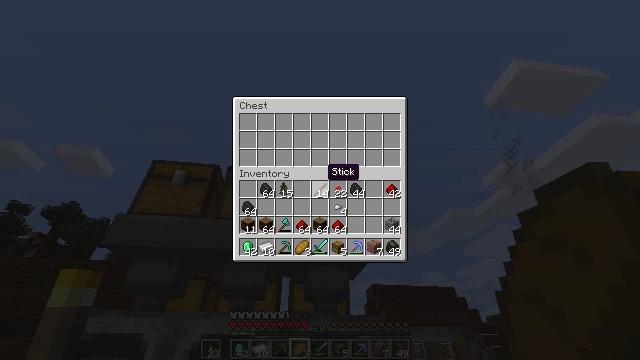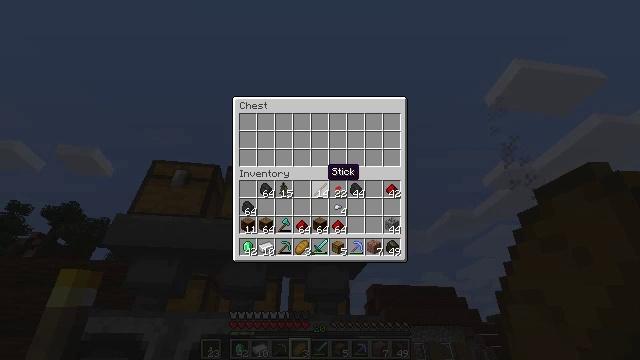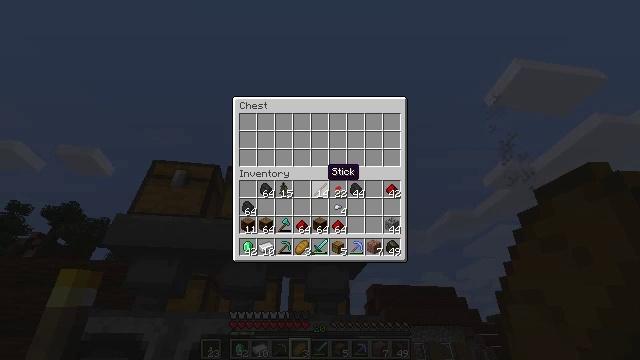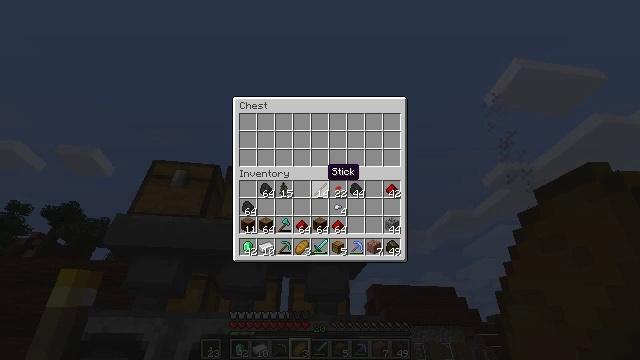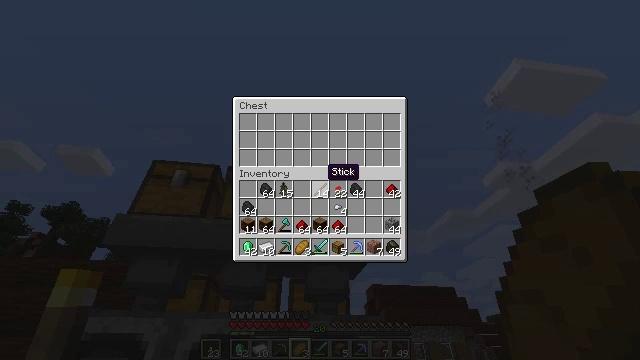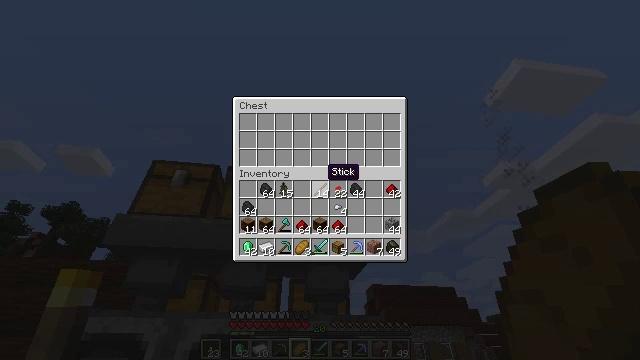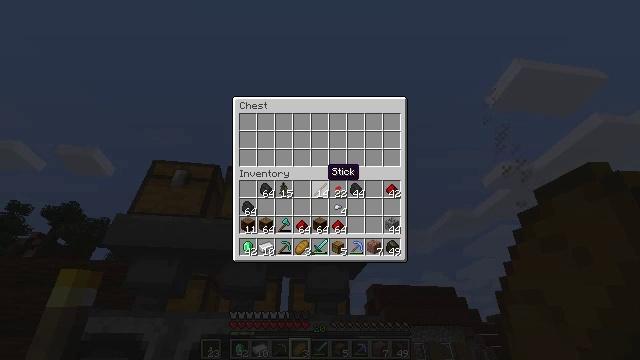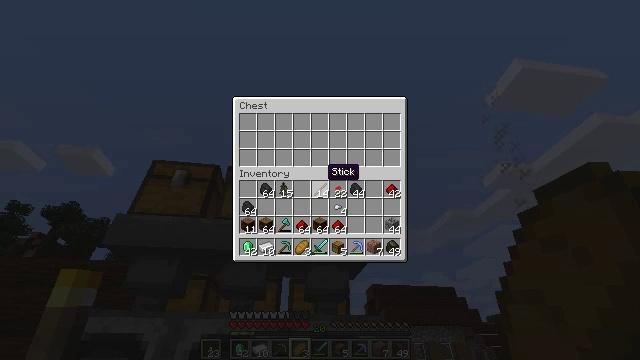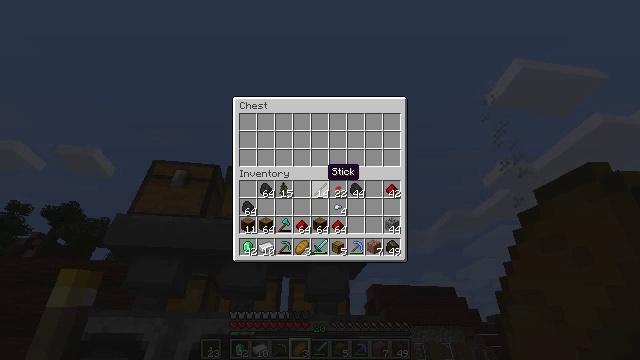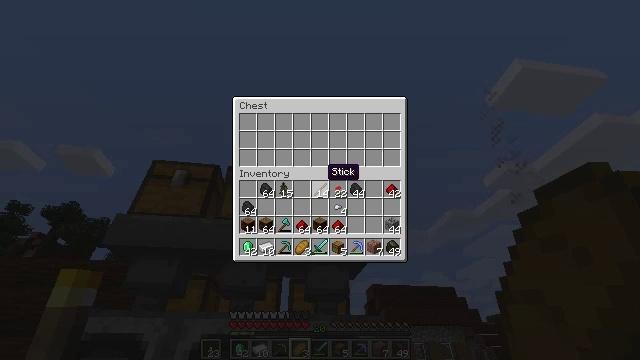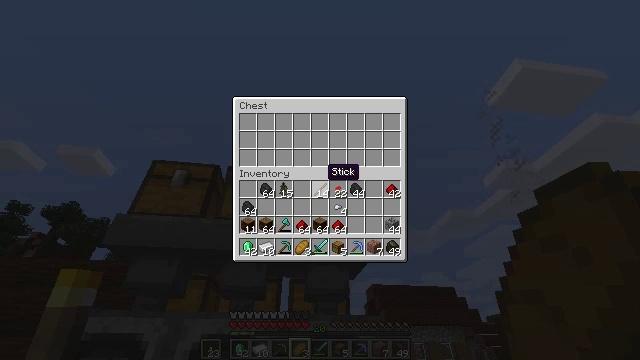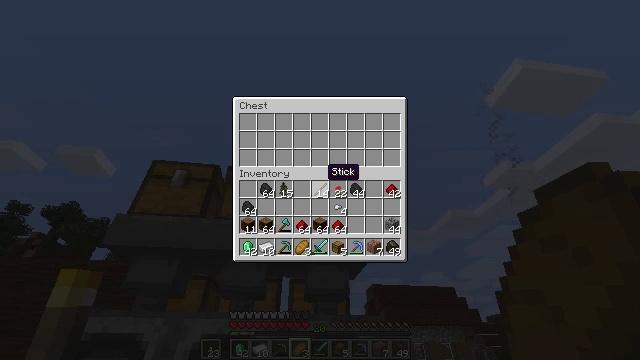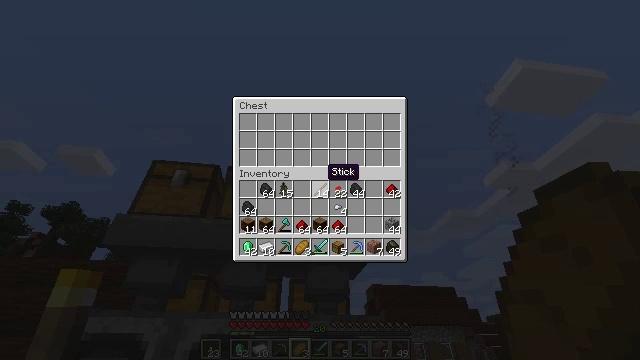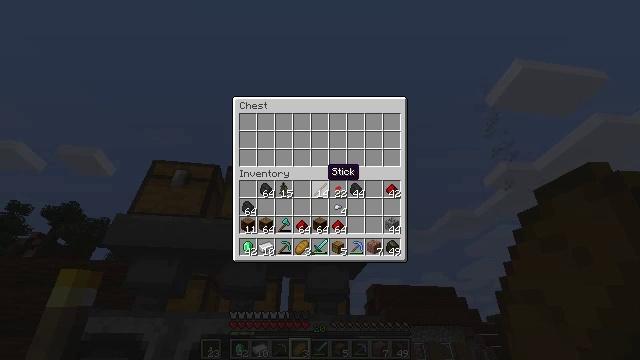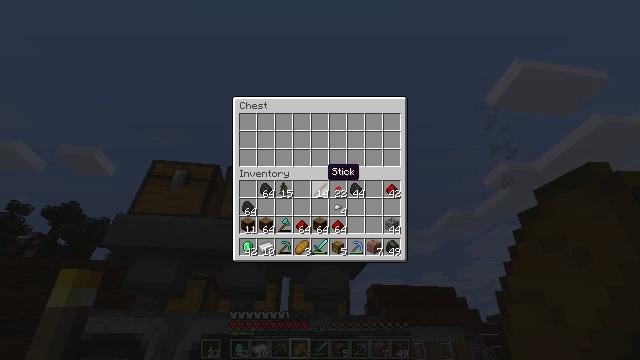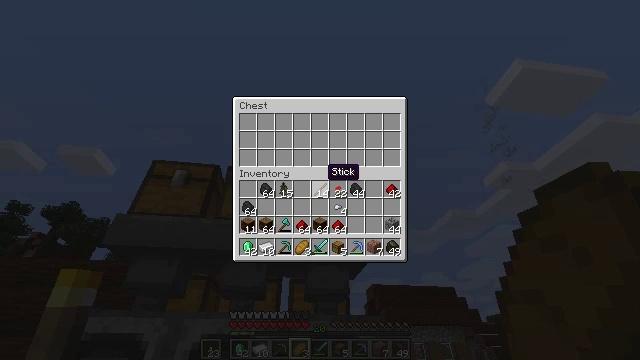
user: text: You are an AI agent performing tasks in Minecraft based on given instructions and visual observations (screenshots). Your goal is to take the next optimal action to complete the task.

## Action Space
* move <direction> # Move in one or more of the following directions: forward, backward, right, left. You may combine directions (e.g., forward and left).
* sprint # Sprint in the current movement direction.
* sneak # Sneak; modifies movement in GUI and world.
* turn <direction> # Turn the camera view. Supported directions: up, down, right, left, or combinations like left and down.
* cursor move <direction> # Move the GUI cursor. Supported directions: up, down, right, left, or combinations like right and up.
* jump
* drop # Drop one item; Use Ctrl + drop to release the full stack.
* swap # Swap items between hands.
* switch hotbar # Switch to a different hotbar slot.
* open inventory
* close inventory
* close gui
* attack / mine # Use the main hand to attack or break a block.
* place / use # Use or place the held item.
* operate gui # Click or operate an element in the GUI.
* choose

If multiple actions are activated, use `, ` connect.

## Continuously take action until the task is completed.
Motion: motion action
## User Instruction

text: Open the crafting table to craft an emerald.
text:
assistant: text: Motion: no_op
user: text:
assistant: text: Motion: no_op
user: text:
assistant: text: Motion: no_op
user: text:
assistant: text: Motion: no_op
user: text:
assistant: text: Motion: no_op
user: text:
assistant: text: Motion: no_op
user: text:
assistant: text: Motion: no_op
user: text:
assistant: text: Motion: no_op
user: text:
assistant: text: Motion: no_op
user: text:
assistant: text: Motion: no_op
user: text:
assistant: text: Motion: no_op
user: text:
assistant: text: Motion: no_op
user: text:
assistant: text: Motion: no_op
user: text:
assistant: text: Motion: no_op
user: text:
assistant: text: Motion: no_op
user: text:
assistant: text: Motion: no_op
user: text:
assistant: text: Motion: no_op
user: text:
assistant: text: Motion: no_op
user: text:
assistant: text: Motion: no_op
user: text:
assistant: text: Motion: no_op
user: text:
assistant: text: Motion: no_op
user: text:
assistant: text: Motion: no_op
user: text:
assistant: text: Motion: no_op
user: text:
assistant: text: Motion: no_op
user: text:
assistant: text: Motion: no_op
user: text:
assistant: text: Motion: no_op
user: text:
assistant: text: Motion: no_op
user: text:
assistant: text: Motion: no_op
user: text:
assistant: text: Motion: no_op
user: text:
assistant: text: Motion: no_op